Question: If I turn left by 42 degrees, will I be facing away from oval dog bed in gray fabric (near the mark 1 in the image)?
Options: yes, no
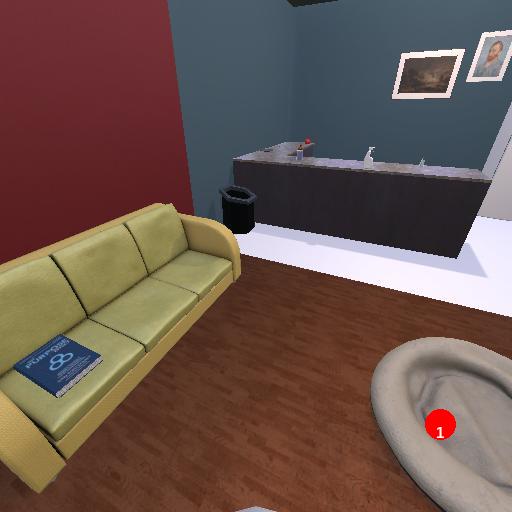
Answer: yes